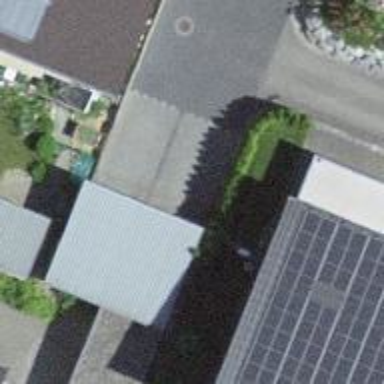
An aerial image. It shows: View of roof of building.